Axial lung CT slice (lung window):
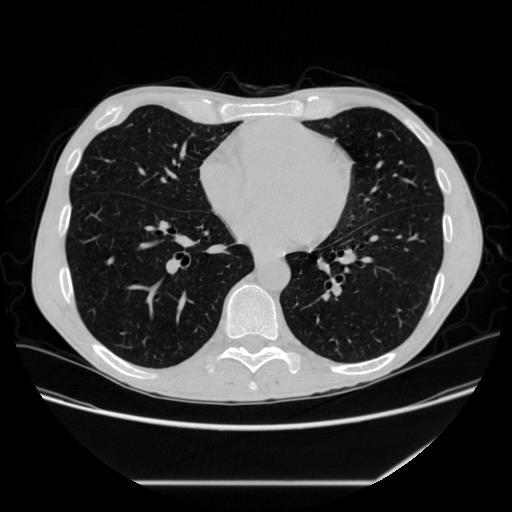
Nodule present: no